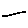
Label: line